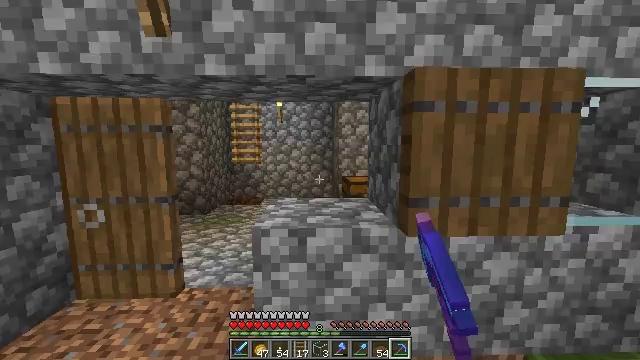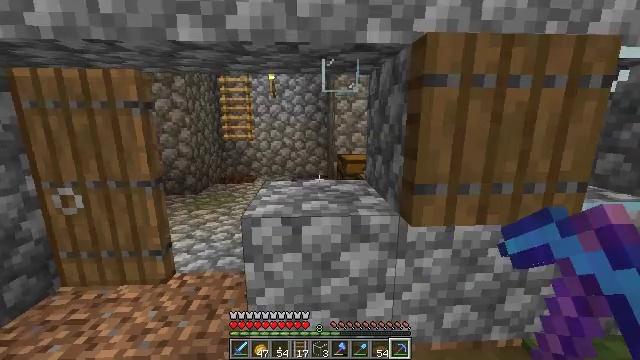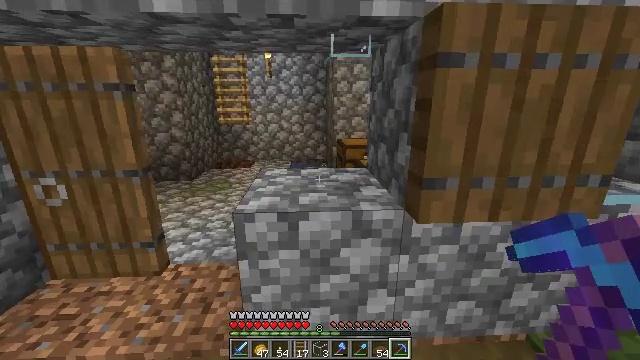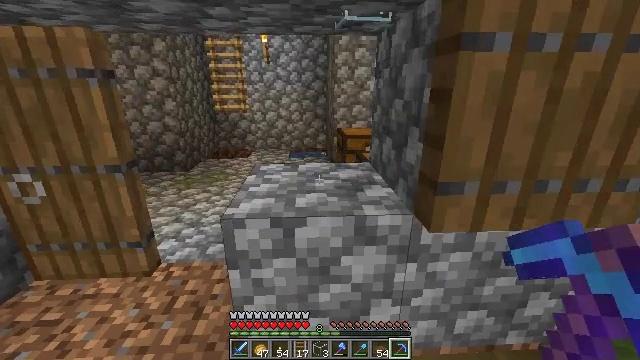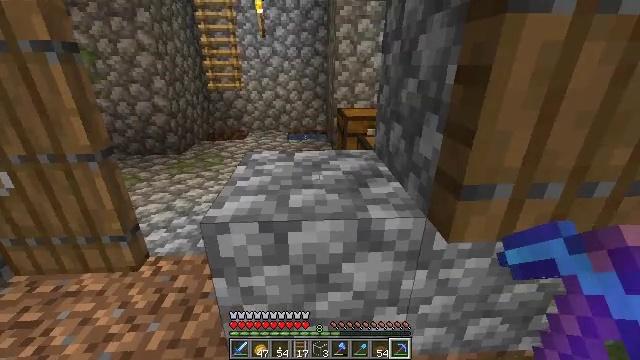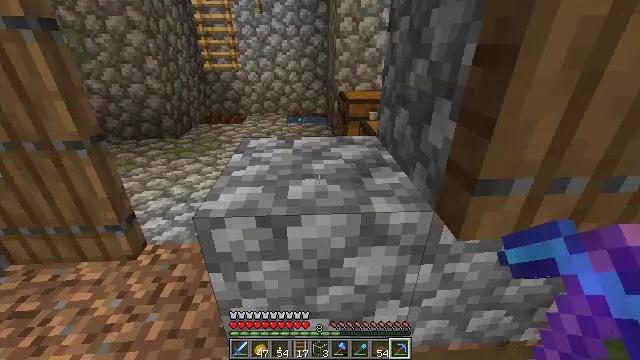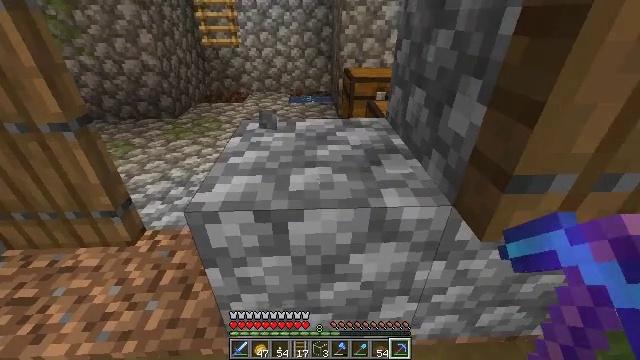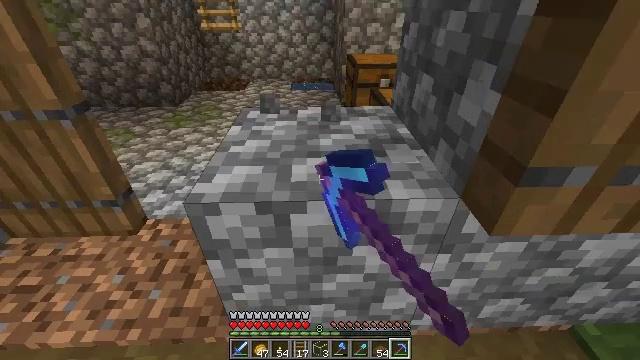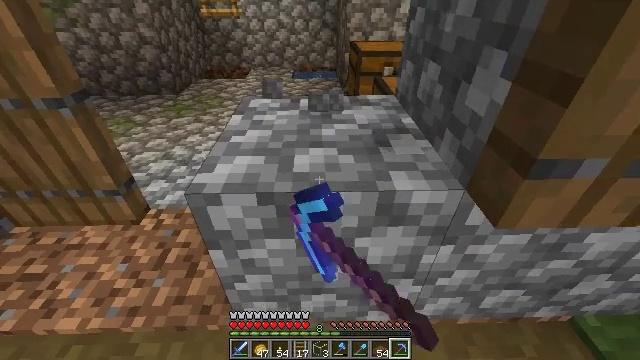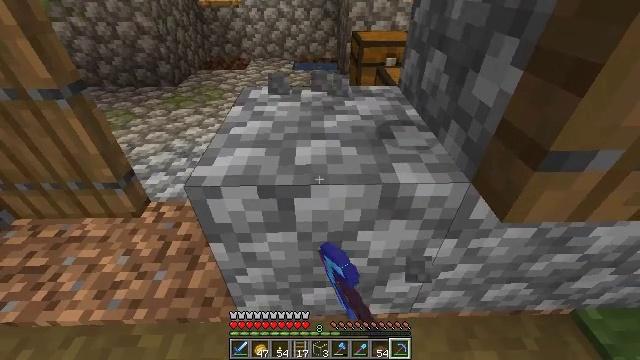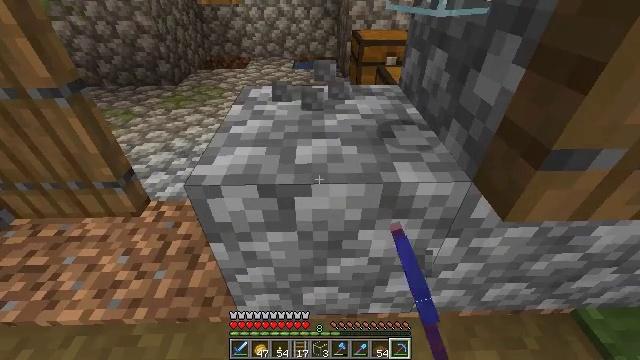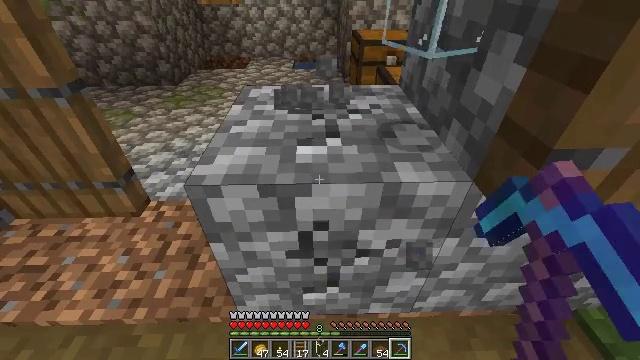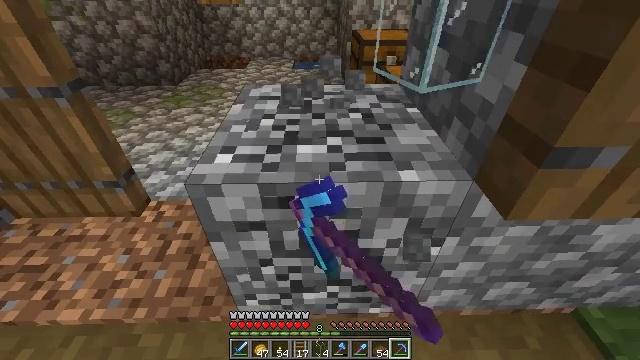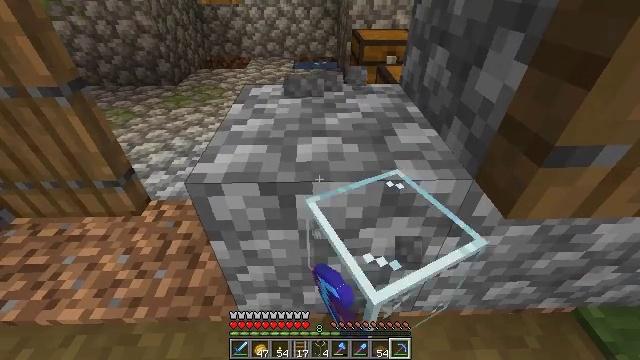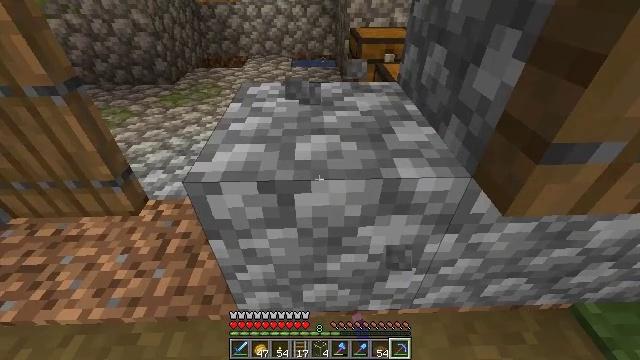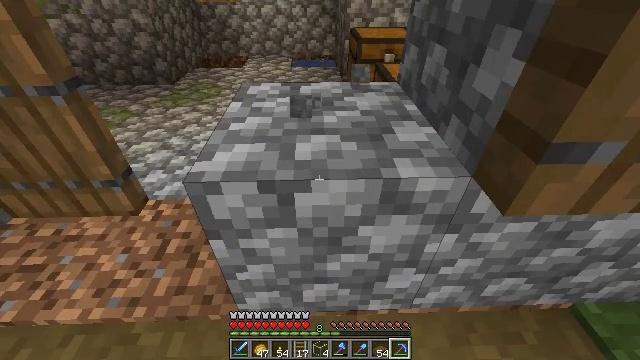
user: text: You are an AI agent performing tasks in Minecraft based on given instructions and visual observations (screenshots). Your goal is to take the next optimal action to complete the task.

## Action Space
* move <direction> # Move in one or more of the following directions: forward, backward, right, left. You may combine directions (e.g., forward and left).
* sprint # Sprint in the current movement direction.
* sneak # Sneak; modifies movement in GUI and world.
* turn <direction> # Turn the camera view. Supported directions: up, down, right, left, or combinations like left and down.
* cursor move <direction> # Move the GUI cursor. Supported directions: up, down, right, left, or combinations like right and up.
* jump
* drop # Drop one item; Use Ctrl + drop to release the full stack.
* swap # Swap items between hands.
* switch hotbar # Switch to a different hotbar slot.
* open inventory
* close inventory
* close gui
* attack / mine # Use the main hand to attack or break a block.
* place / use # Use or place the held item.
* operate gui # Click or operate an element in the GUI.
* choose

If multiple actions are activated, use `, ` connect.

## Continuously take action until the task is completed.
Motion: motion action
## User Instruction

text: Attack the spruce door to gather it.
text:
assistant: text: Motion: move forward, turn right and down
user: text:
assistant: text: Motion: move forward, turn down
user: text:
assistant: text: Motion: move forward, turn down
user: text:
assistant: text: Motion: move forward, turn down
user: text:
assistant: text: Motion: turn down
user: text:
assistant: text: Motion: turn down, attack / mine
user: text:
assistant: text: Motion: turn down, attack / mine
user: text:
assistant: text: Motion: turn down, attack / mine
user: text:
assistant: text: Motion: turn down, attack / mine
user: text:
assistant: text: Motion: attack / mine
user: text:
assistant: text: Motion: attack / mine
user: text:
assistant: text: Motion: attack / mine
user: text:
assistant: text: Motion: no_op
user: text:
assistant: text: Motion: no_op
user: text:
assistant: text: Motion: no_op
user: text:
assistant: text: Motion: no_op
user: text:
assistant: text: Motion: no_op
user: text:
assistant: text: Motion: no_op
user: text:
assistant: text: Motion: no_op
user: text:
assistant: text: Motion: no_op
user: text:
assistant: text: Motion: no_op
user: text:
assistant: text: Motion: no_op
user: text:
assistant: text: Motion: no_op
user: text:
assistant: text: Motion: no_op
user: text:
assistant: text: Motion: no_op
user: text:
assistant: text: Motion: no_op
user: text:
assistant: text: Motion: turn left
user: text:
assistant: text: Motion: turn left
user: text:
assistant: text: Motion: turn left
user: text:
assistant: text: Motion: turn left and up